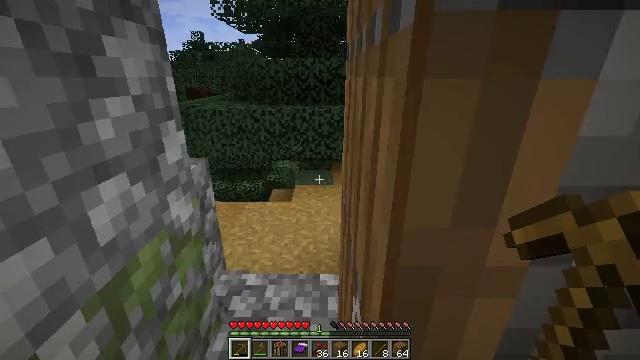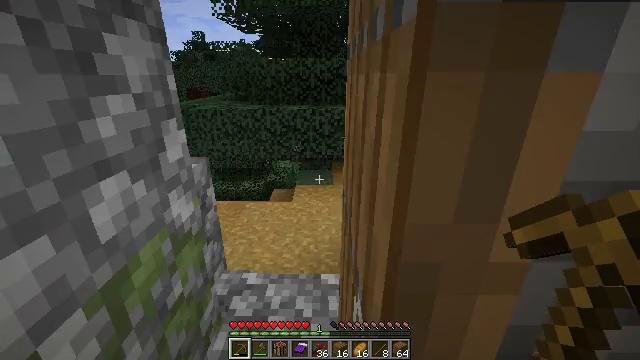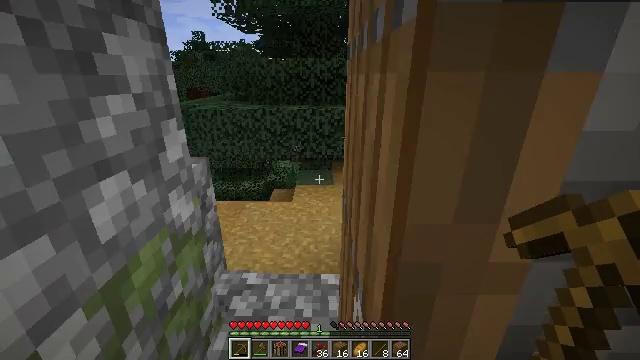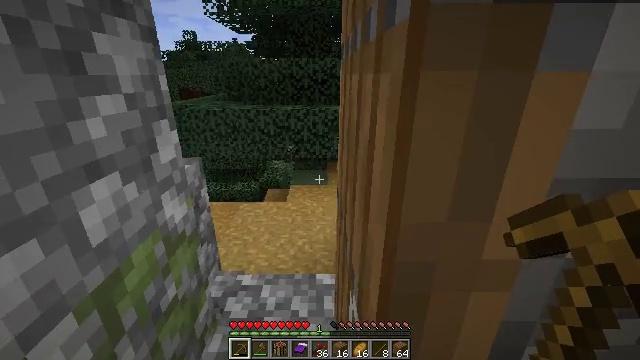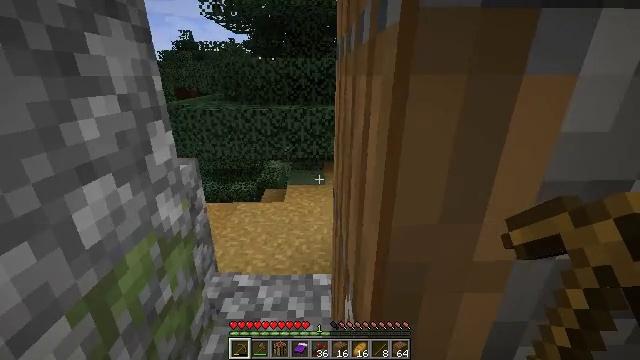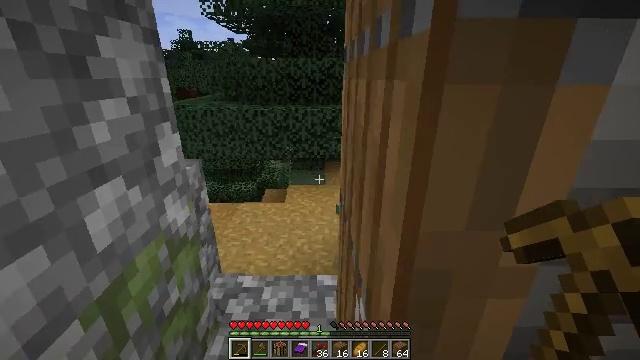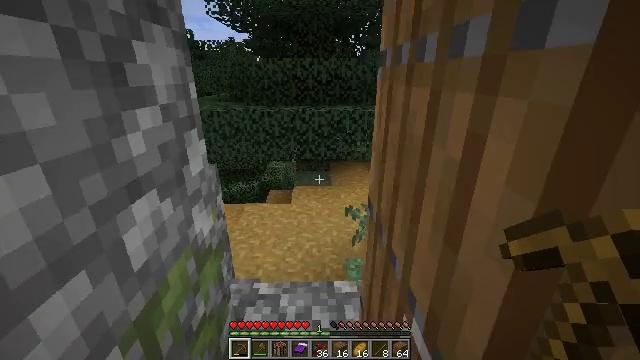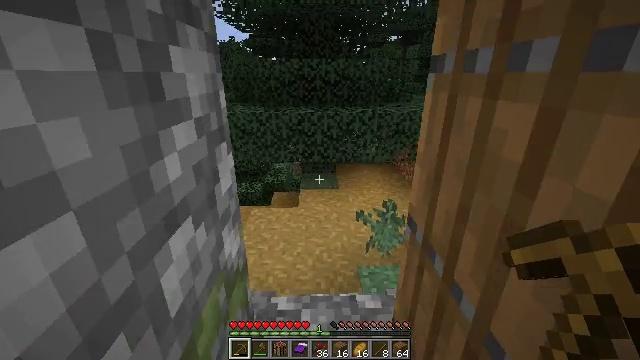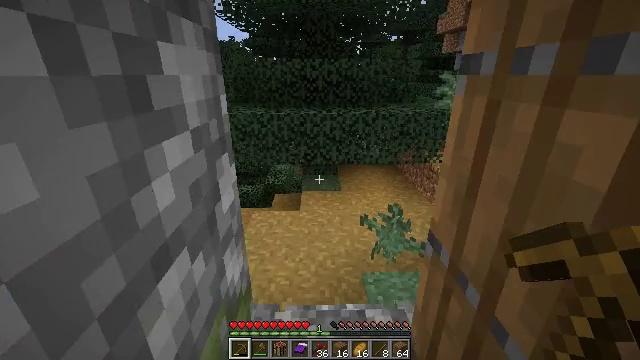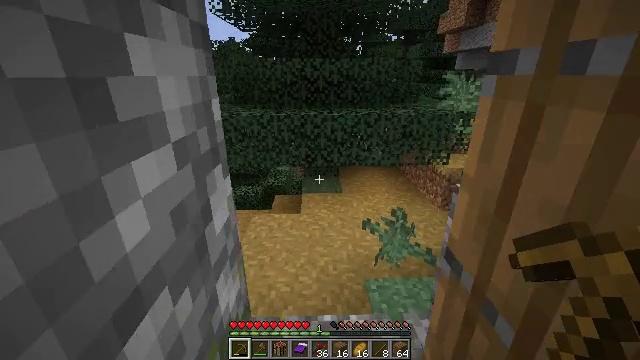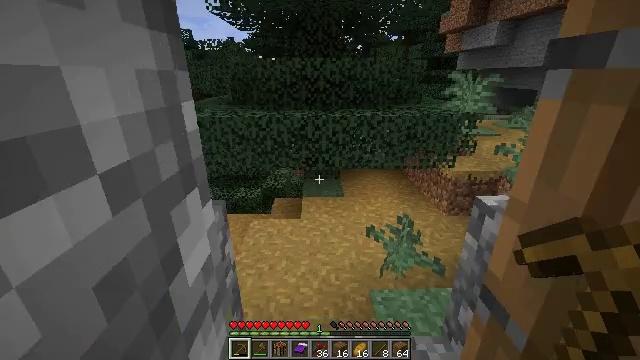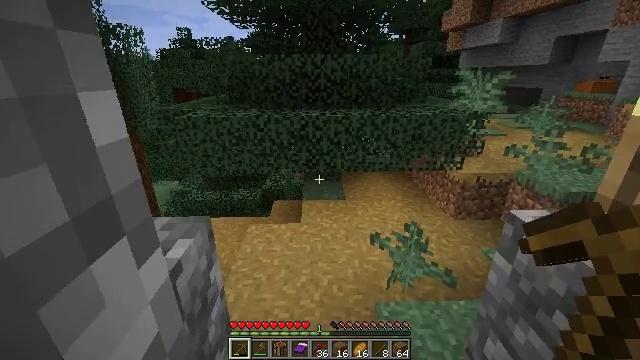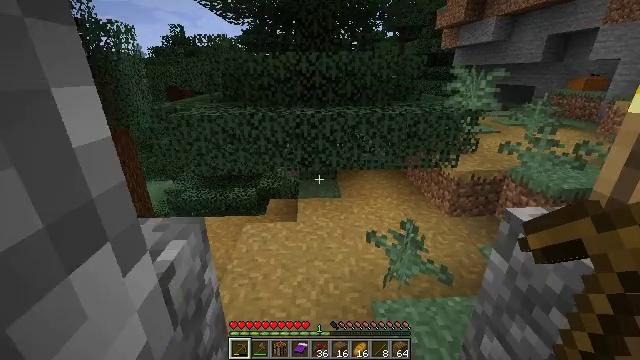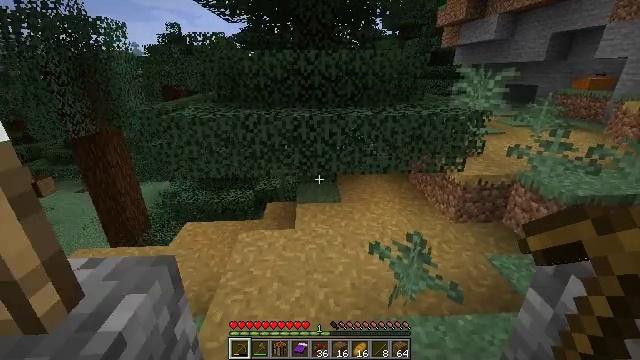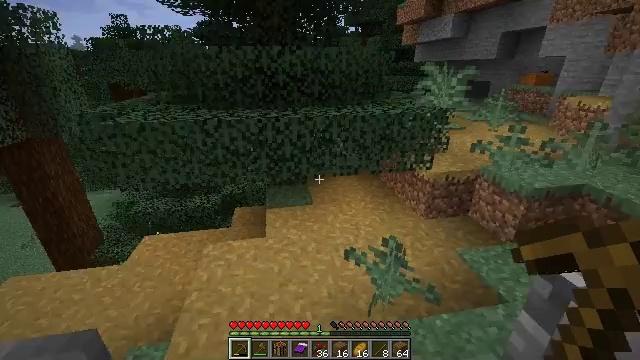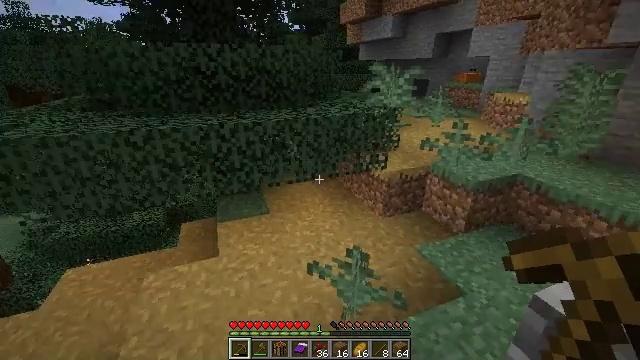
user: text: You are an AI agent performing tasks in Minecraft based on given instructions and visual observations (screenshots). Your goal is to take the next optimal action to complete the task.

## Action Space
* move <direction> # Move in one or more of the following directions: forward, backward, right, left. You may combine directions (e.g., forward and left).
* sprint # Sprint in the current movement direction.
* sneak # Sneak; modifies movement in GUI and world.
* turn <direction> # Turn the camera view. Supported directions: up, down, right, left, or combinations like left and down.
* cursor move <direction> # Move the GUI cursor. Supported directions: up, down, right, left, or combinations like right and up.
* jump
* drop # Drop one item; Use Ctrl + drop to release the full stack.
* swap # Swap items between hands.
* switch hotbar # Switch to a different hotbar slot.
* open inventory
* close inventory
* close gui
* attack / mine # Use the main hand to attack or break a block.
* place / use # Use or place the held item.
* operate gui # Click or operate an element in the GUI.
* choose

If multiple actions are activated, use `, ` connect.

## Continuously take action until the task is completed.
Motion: motion action
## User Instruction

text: Harvest the large fern for decoration.
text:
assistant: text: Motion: move forward
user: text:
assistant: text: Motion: move forward
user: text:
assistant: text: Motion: move forward, turn right
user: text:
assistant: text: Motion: move forward
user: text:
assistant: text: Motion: move left
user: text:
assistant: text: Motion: move forward and move left
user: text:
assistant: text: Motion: move forward and move left
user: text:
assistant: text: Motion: move forward
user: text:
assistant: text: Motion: move forward
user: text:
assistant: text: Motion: move forward
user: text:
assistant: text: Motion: move forward
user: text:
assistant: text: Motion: move forward, turn right
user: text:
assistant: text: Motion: move forward
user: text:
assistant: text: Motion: move forward, turn right
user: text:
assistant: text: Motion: move forward, turn right
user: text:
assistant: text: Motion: move forward
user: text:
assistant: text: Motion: move forward and move left, turn left
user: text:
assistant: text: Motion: move forward and move left, turn left
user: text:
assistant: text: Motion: move forward and move left
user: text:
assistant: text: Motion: move forward and move left, turn left and up
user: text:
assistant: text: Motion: move forward, turn left
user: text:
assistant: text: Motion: move forward, turn left and down
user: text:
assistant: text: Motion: move forward, turn left and up
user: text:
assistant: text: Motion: move forward, turn left and up
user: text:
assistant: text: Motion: move forward, turn left and down
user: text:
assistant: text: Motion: move forward
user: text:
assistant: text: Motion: move forward
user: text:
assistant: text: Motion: move forward
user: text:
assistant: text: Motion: move forward
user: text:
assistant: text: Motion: move forward